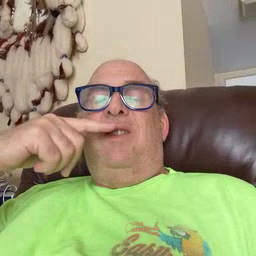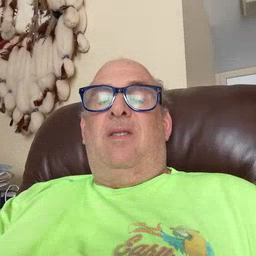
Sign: toothbrush